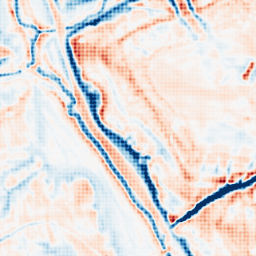
Category: multiscale
Decomposition family: dog_multiscale
Decomposition parameters: sigma_ratio: 1.4
n_scales: 5
base_sigma: 1
Upsampling method: sinc_hamming
Upsampling parameters: scale: 8
kernel_size: 8
Upsampling scale: 8